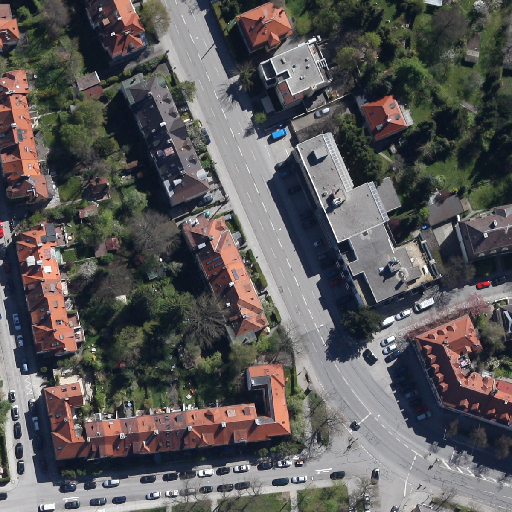
Referring expression: bikeway along with tree